Interaction volume radius: 5 \u00c5
Interaction volume height: 20 \u00c5
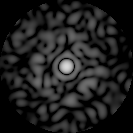
Disorder parameter: 0.8503